RGB frame:
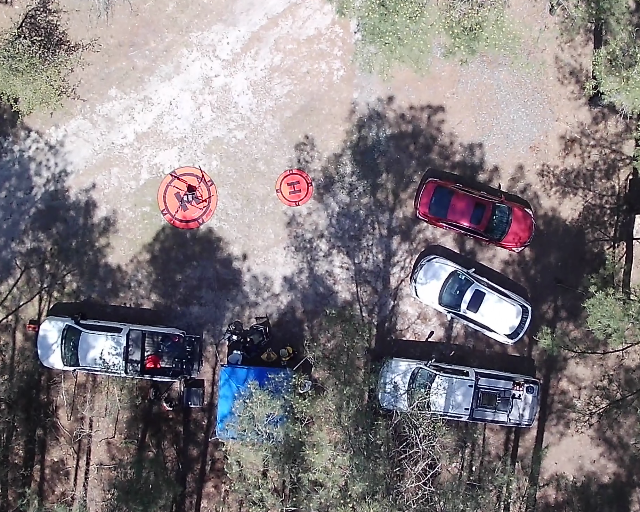
Thermal frame:
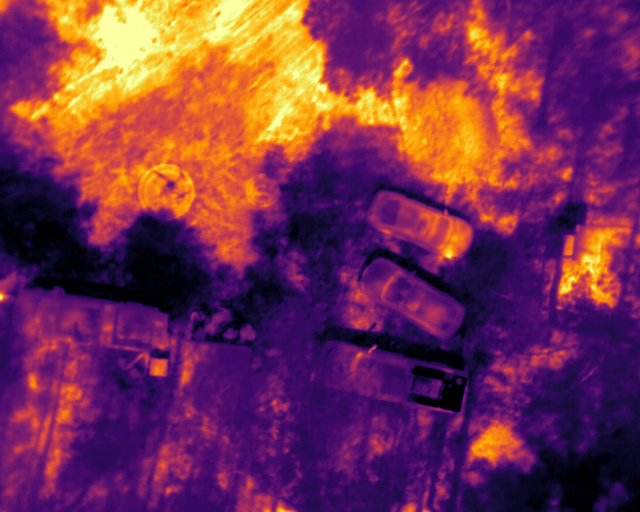
Captured: 2026-02-27 02:43:10
Pixels at or above 80 °C: 0 (fraction of frame: 0)